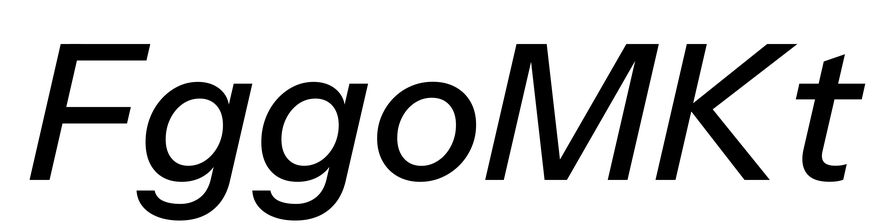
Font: InstrumentSans-Italic_Medium_Italic